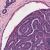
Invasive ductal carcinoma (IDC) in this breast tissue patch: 0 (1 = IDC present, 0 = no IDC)